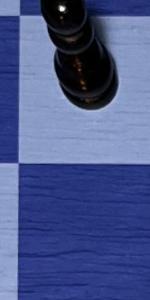
Label: Empty